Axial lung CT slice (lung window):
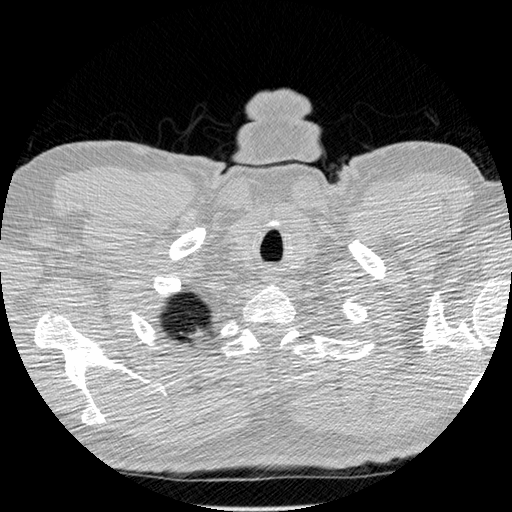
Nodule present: no